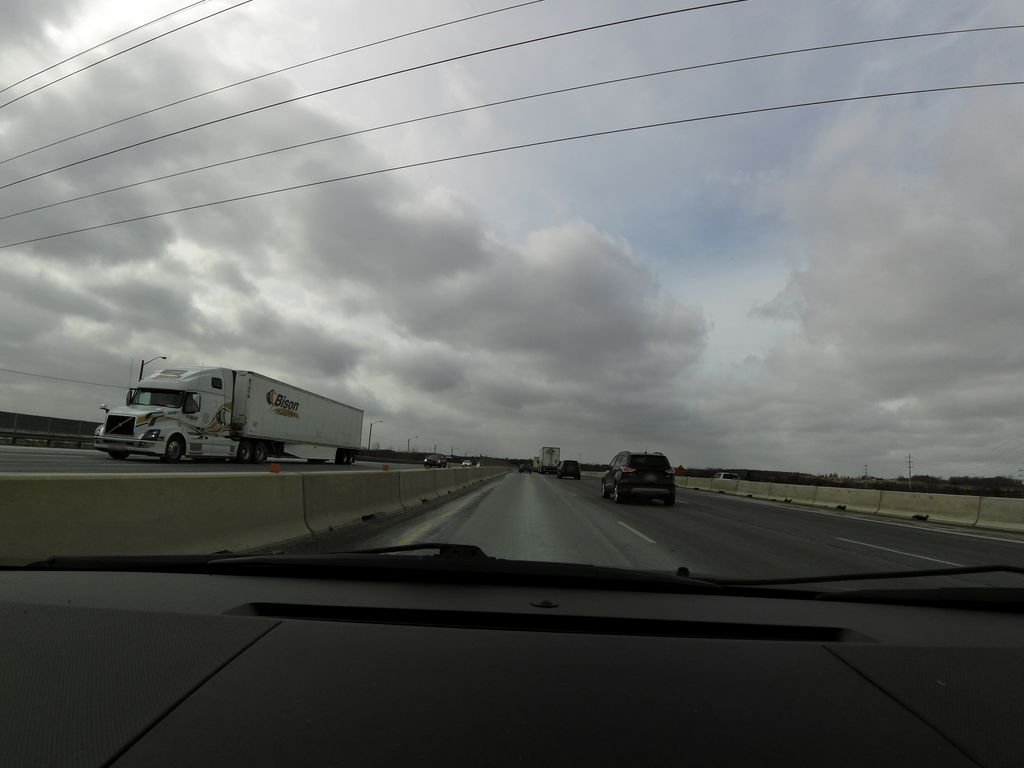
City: kitchener-waterloo